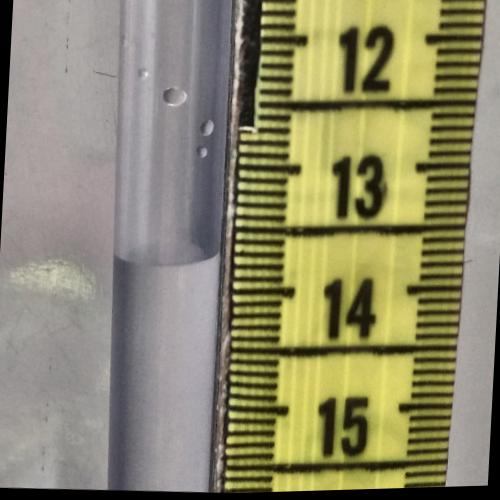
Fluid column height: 13.7 cm